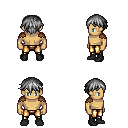
a pixel art fantasy rpg character, male body template, human, tanned skin, leather shoulder armor, gold greaves, gray short bangs hairstyle, black shoes, four views (front, back, left, right), 2x2 character sprite sheet, small pixel art, hard edges, no anti-aliasing